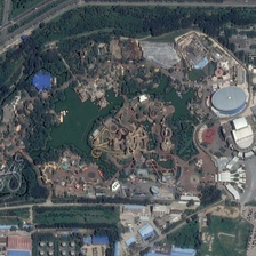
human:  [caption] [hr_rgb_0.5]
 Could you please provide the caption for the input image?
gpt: a magnificent park is built next to the road.

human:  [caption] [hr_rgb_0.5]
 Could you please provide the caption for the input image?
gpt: A Grand Park was built on the side of the road.

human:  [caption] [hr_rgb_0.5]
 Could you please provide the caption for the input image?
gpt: A good park stands by the road.

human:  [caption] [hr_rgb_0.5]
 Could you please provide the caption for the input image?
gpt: The park is built on the side of the road.

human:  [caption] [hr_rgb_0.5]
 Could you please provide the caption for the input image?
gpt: A magnificent park is built on the side of the road.